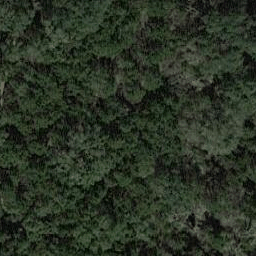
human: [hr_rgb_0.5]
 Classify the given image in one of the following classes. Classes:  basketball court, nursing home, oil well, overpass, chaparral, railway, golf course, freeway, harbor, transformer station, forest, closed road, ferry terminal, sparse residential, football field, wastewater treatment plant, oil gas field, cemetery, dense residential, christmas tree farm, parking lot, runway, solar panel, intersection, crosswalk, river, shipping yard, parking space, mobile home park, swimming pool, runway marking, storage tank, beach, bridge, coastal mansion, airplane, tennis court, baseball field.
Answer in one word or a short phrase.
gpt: forest